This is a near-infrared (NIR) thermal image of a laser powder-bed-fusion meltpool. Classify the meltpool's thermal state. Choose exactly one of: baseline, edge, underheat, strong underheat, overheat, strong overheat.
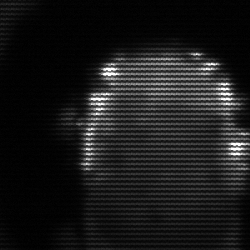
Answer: baseline